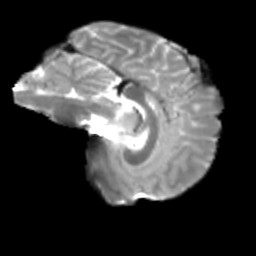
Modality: T2w
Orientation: sagittal
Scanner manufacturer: siemens
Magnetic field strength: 3 T
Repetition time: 4 s
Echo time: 0.0594 s